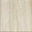
Piece: xx